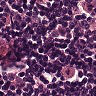
Metastatic tissue present: no